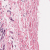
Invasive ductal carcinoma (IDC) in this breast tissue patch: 0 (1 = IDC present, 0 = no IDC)